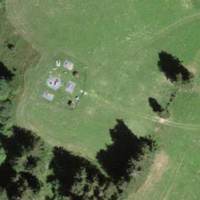
EUNIS habitat code: 24
Species observed at this site:
Picea abies
Sorbus aucuparia